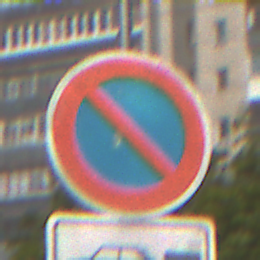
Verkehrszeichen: EingeschraenktesHalteverbot
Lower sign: HinweisDurchSinnbild15
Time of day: Midday
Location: Outdoor (Urban)
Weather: Clear
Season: NotSpecified
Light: Natural